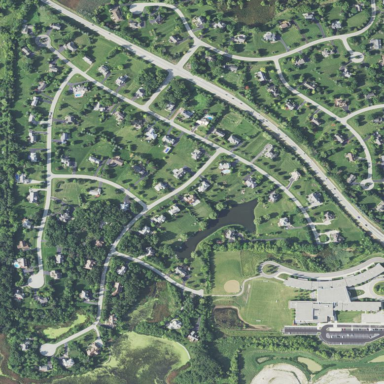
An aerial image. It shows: Single-family residential area within subdivision.